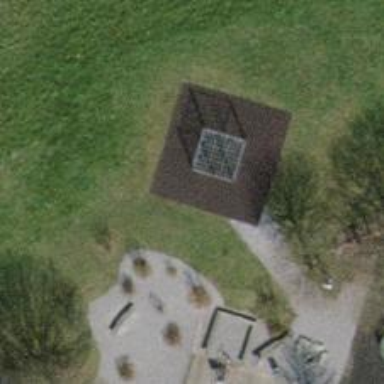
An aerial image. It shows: Playground area for leisure land.